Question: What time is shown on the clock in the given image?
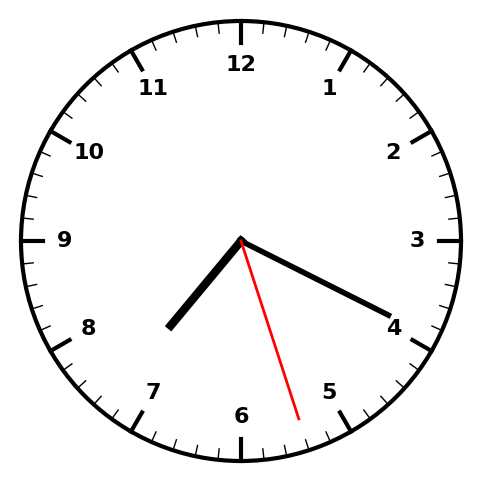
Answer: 07:19:27